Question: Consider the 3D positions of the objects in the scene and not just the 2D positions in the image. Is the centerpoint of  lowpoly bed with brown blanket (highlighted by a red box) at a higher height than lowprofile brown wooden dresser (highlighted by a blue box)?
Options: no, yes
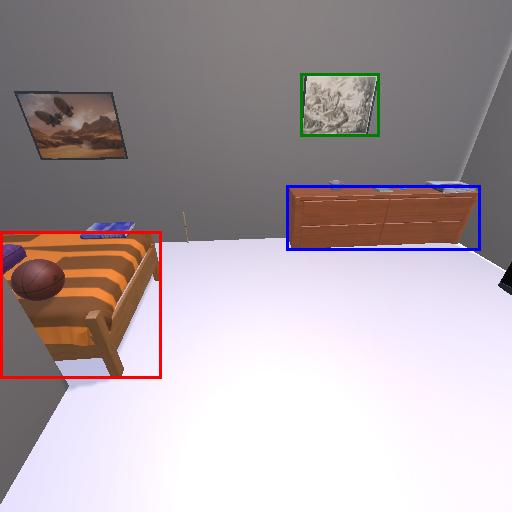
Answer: no